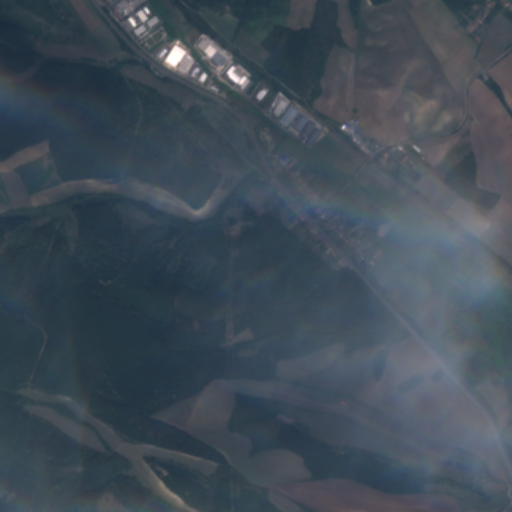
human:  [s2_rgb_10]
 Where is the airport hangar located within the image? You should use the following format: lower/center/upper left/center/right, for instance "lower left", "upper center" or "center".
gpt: The airport hangar is located in the lower right of the image.
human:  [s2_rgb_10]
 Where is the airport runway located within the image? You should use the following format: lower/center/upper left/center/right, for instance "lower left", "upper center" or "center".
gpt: The airport runway is located in the lower right of the image.
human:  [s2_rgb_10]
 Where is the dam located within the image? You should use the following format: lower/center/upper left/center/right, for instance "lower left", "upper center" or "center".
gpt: The dam is located in the lower right of the image.
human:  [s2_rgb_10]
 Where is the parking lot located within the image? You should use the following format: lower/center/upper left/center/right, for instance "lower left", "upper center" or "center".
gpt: The parking lot is located in the upper left of the image.
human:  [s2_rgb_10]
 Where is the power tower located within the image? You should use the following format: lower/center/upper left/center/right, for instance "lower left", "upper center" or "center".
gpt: The power tower is located in the lower right of the image.
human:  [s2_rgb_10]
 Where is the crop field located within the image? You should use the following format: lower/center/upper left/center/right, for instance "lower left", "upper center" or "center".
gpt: There is no crop field in the image.